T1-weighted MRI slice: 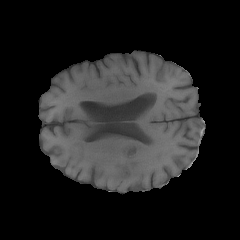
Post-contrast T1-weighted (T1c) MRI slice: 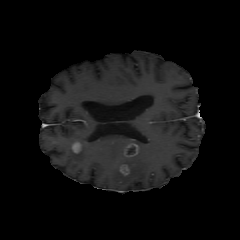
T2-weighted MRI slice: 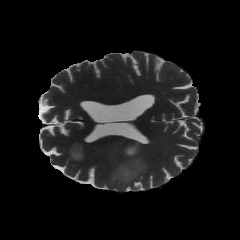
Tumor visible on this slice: yes